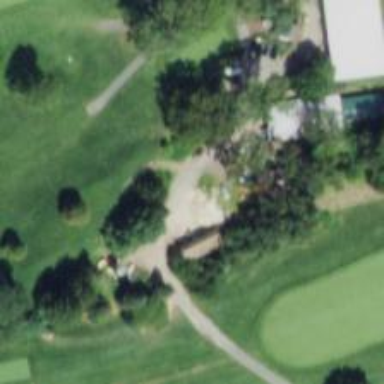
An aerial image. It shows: Footway that serves as golf path.